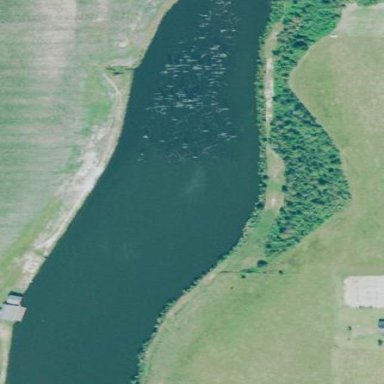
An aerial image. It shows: Natural reservoir of water.